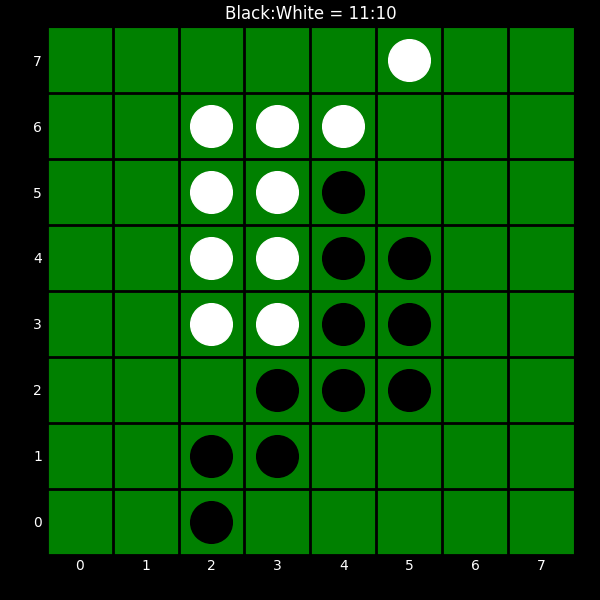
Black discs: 11
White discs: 10